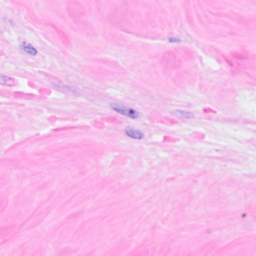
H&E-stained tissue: Breast